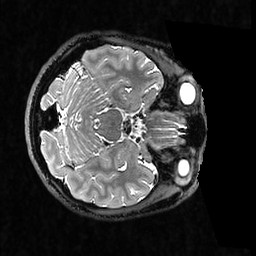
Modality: T2w
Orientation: axial
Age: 22
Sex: female
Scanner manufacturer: ge
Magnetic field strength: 3 T
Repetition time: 3.202 s
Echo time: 0.06602 s